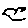
Label: bird